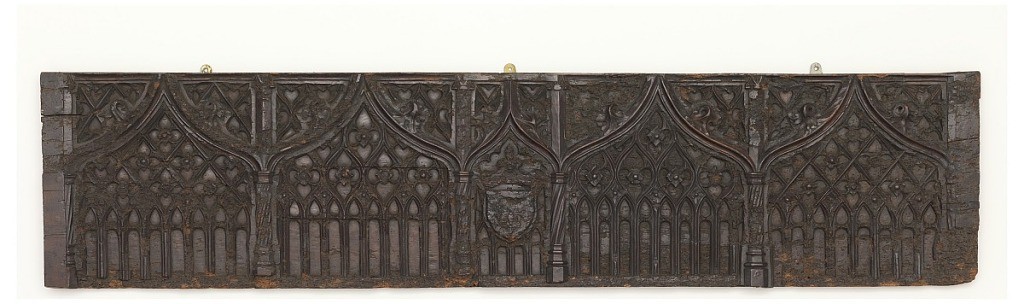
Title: panel
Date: ca. 1850
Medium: Carved oak
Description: Front of a chest, with architectural decoration in the Flamboyant style: five huge arcades, of which the center is smaller, carved with tracery; shield overlaid upon tracery of center arcade.